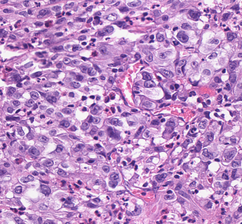
Tumor epithelial tissue: yes
Tumor-associated stroma tissue: no
Normal tissue: no